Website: bh-photo
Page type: store-pickup
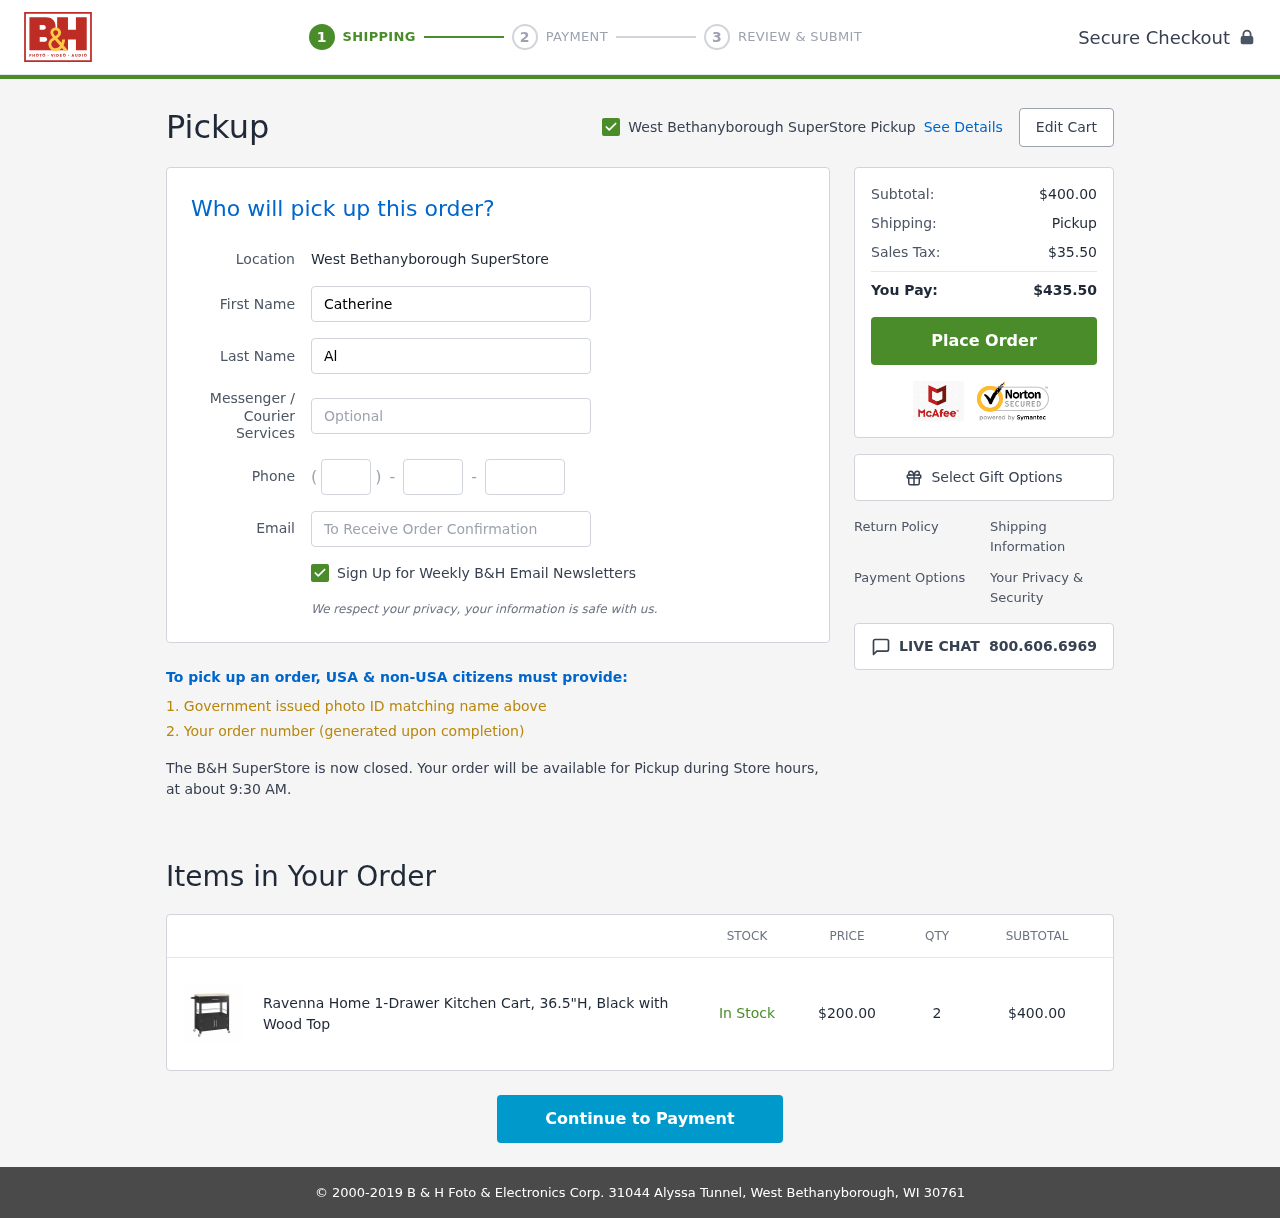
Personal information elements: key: PII_EMAIL
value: catherine_allen@hotmail.com
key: PII_FIRSTNAME
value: Catherine
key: PII_LASTNAME
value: Allen
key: PII_LOCATION1_CITY
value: West Bethanyborough SuperStore Pickup
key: PII_LOCATION1_CITY
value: West Bethanyborough SuperStore
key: PII_PHONE_AREA
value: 533
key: PII_PHONE_PREFIX
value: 999
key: PII_PHONE_SUFFIX
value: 2610
Product elements: key: PRODUCT1_NAME
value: Ravenna Home 1-Drawer Kitchen Cart, 36.5"H, Black with Wood Top
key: PRODUCT1_PRICE
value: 200
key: PRODUCT1_QUANTITY
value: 2
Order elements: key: ORDER_SUBTOTAL
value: $400.00
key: ORDER_TAX
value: $35.50
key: ORDER_TOTAL
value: $435.50